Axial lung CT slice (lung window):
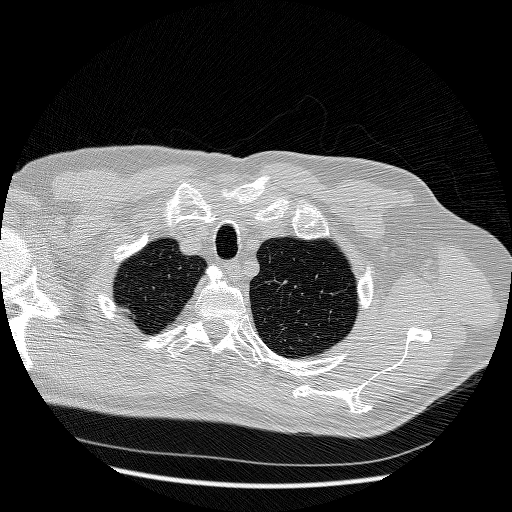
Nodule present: no